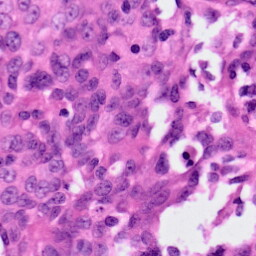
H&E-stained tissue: Ovarian